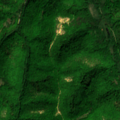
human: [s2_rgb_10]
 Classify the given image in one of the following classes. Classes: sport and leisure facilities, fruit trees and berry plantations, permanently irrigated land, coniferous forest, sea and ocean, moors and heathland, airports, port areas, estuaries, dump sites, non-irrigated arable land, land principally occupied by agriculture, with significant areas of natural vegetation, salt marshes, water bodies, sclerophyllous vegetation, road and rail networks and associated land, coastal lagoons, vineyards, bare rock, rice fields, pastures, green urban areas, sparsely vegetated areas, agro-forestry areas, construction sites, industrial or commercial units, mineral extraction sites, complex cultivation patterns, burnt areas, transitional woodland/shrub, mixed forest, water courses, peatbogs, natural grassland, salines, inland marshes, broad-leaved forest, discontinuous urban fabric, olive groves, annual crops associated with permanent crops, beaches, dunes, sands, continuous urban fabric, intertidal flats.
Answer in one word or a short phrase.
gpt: land principally occupied by agriculture, with significant areas of natural vegetation, broad-leaved forest